Question: I'm using Python 2.7.3 and I have a question relating to ultrasonic frequencies:
Sampling at 40MHz, I measure an ultrasonic signal that's a convolution of a 1MHz resonant frequency and an envelope - The envelope of which depends on the media through which ultrasonic signal travels. I would like to listen to this received signal, my question is:
How may I map the received signal into the range of human hearing? Or put another way,
How may I down-sample and convert this signal to an audio frequency (keep the envelope shape and maybe even elongate the time so it's longer).
Simulated signal here, but its typically like this in any case:
'''
import numpy as np
import matplotlib.pylab as plt
# resonant frequency is 1MHz
f = 1e6
Omega = 2*np.pi*f
# samle at 40MHz or ts=25ns, for about 1000 samples:
t = np.arange(0,25e-6,25e-9)
y = np.sin(Omega*t) * (t**2) * np.exp(-t/3e-6)
y /= max(y)
plt.plot(y)
plt.grid()
plt.xlabel('sample')
plt.ylabel('value')
plt.show()
'''

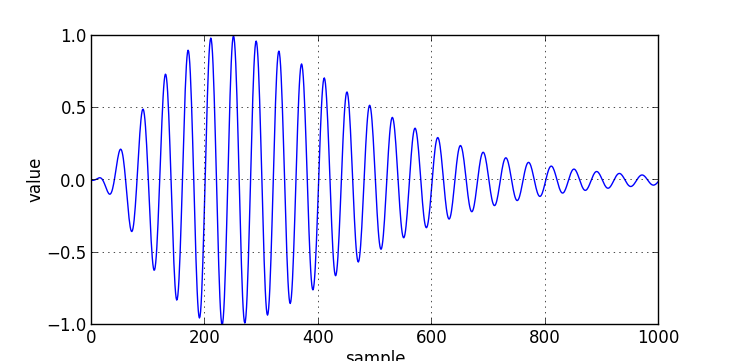
Answer: There are two common answers to your question:
1. Just play it at a fraction of the sampling frequency. If you play your signal back with, e.g. 44.1 kHz sampling frequency, you will have an audible tone of approximately 1000 Hz and signal length of roughly 20 ms. (I picked 44.1 kHz as it is certainly one of the frequencies any hw can play back.) This is probably easiest to accomplish by saving your signal into a WAV file (see the wave module) and then you may play it back with anything that plays WAV files.
2. The standard method would be to mix the resonant frequency down to audible frequencies. This is the fundamental thing in radios. Mathematically it involves multiplying by a carrier frequency which is close to the resonant frequency, and then low-pass filtering the result. The operation can also be viewed as shifting the frequency spectrum closer to 0. However, as your signal envelope is very fast (0.25 ms), this would only result in a short click and thus not be useful here.
Other solutions can be figured out, if there are further requirements. The envelope frequency and the resonant frequency seem to be relatively close to each other, which limits the options. If you need to do this for a real time signal, then the challenge will be elongating the envelope, because then the envelope has to be detected. Otherwise it is not possible to stretch the time.